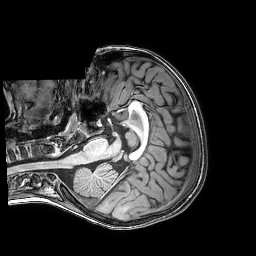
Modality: T1w
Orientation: axial
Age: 7
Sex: male
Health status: healthy